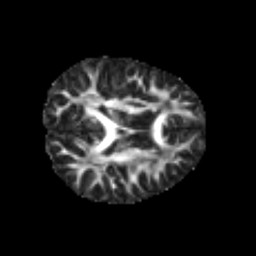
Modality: FA
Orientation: axial
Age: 7
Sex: male
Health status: healthy